Interaction volume radius: 10 \u00c5
Interaction volume height: 15 \u00c5
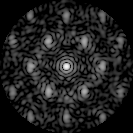
Disorder parameter: 0.5631